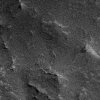
Atmospheric dust classification: not_dusty